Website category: game
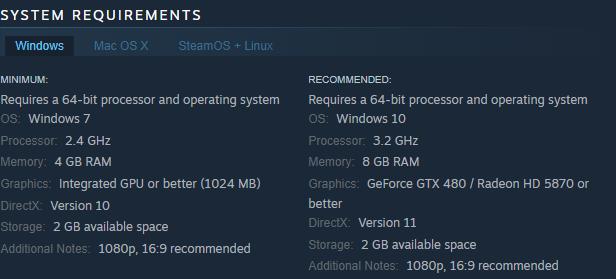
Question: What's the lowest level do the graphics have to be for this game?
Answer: Integrated GPU or better (1024 MB)

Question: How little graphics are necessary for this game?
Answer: Integrated GPU or better (1024 MB)

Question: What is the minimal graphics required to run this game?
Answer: Integrated GPU or better (1024 MB)

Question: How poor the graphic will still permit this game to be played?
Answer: Integrated GPU or better (1024 MB)

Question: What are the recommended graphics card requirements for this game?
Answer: GeForce GTX 480 / Radeon HD 5870 or better

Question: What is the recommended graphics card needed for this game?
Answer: GeForce GTX 480 / Radeon HD 5870 or better

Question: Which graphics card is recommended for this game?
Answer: GeForce GTX 480 / Radeon HD 5870 or better

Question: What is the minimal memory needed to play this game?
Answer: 4 GB RAM

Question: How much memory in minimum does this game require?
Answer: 4 GB RAM

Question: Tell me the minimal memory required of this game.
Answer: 4 GB RAM

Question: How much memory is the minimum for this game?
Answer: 4 GB RAM

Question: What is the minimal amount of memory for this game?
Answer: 4 GB RAM

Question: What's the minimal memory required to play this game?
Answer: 4 GB RAM

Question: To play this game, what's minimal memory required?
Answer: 4 GB RAM

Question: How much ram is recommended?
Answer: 8 GB RAM

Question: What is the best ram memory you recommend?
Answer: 8 GB RAM

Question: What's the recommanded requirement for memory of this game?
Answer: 8 GB RAM

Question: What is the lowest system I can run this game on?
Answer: Windows 7

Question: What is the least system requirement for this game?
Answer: Windows 7

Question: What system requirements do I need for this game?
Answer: Windows 7

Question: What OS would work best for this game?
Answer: Windows 10

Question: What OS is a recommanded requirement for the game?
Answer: Windows 10

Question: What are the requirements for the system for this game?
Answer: Windows 10

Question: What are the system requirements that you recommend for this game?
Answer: Windows 10

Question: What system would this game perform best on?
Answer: Windows 10

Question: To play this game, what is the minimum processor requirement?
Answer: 2.4 GHz

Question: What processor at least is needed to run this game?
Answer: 2.4 GHz

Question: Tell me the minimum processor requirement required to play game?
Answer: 2.4 GHz

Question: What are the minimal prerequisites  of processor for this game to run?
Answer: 2.4 GHz

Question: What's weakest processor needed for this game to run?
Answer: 2.4 GHz

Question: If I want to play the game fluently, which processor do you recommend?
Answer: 3.2 GHz

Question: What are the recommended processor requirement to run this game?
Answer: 3.2 GHz

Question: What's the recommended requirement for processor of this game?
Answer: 3.2 GHz

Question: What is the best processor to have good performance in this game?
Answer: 3.2 GHz

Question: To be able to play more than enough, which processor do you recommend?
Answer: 3.2 GHz